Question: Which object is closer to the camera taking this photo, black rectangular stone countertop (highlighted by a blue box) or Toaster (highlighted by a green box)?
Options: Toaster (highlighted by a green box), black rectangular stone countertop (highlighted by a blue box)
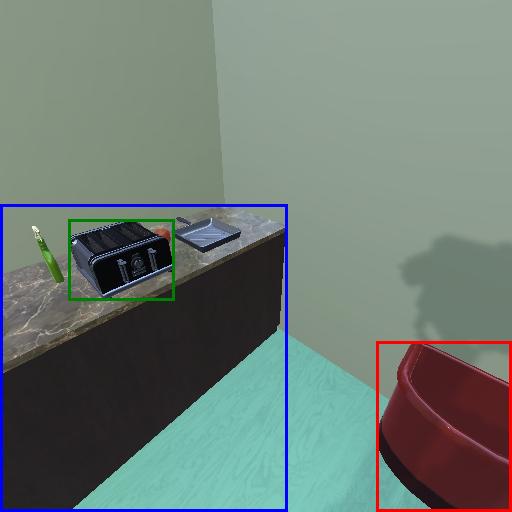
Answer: Toaster (highlighted by a green box)